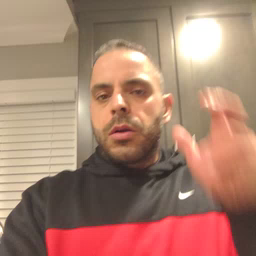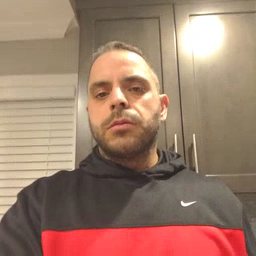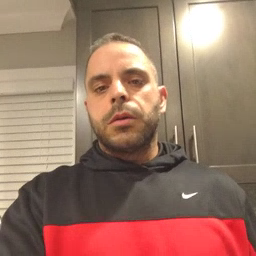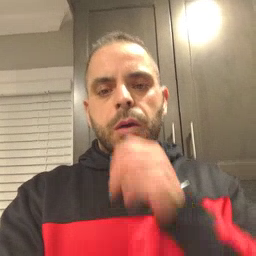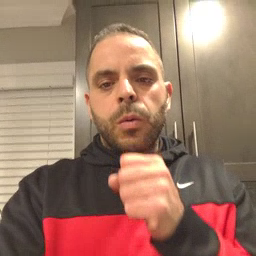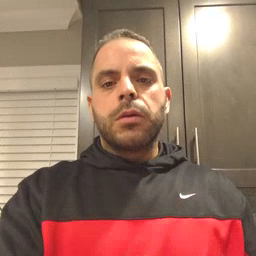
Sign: old